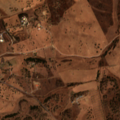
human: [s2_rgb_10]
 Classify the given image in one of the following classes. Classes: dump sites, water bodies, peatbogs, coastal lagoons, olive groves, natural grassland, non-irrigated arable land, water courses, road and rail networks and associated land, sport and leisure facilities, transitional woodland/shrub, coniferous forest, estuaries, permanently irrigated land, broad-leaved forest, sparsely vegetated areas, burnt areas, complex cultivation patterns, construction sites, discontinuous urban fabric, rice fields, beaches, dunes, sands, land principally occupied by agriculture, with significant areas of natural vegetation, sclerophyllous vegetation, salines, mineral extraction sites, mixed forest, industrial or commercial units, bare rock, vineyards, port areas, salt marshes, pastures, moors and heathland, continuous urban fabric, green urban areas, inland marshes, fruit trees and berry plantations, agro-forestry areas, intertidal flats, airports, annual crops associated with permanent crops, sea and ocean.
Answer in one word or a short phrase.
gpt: pastures, agro-forestry areas